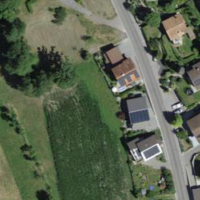
EUNIS habitat code: 55
Species observed at this site:
Sambucus racemosa
Prunus padus